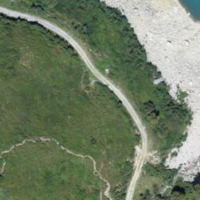
EUNIS habitat code: 26
Species observed at this site:
Alnus alnobetula